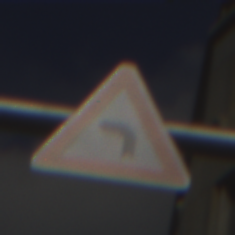
Verkehrszeichen: KurveLinks
Umgebung: Outdoor, Urban
Tageszeit: MorningAfternoon
Wetter: PartlyCloudy
Licht: Natural
Jahreszeit: NotSpecified
Kontrast: HighContrast